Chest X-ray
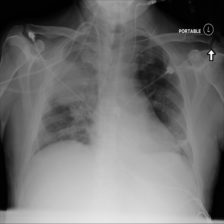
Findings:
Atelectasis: positive
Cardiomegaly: negative
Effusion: negative
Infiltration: positive
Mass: positive
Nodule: negative
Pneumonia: negative
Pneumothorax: negative
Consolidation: negative
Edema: negative
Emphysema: negative
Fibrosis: negative
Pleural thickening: negative
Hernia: negative